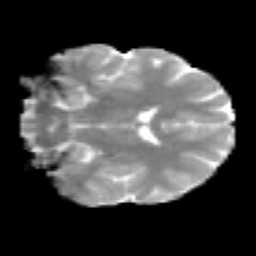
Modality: MD
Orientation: coronal
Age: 21
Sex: female
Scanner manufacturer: siemens
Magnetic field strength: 3 T
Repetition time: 2.3 s
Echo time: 0.085 s